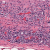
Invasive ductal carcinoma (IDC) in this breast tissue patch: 0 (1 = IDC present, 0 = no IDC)